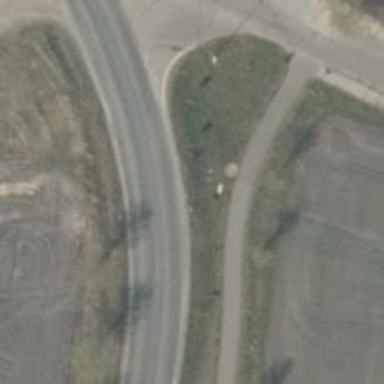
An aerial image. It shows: Secondary road with asphalt surface.